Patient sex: F
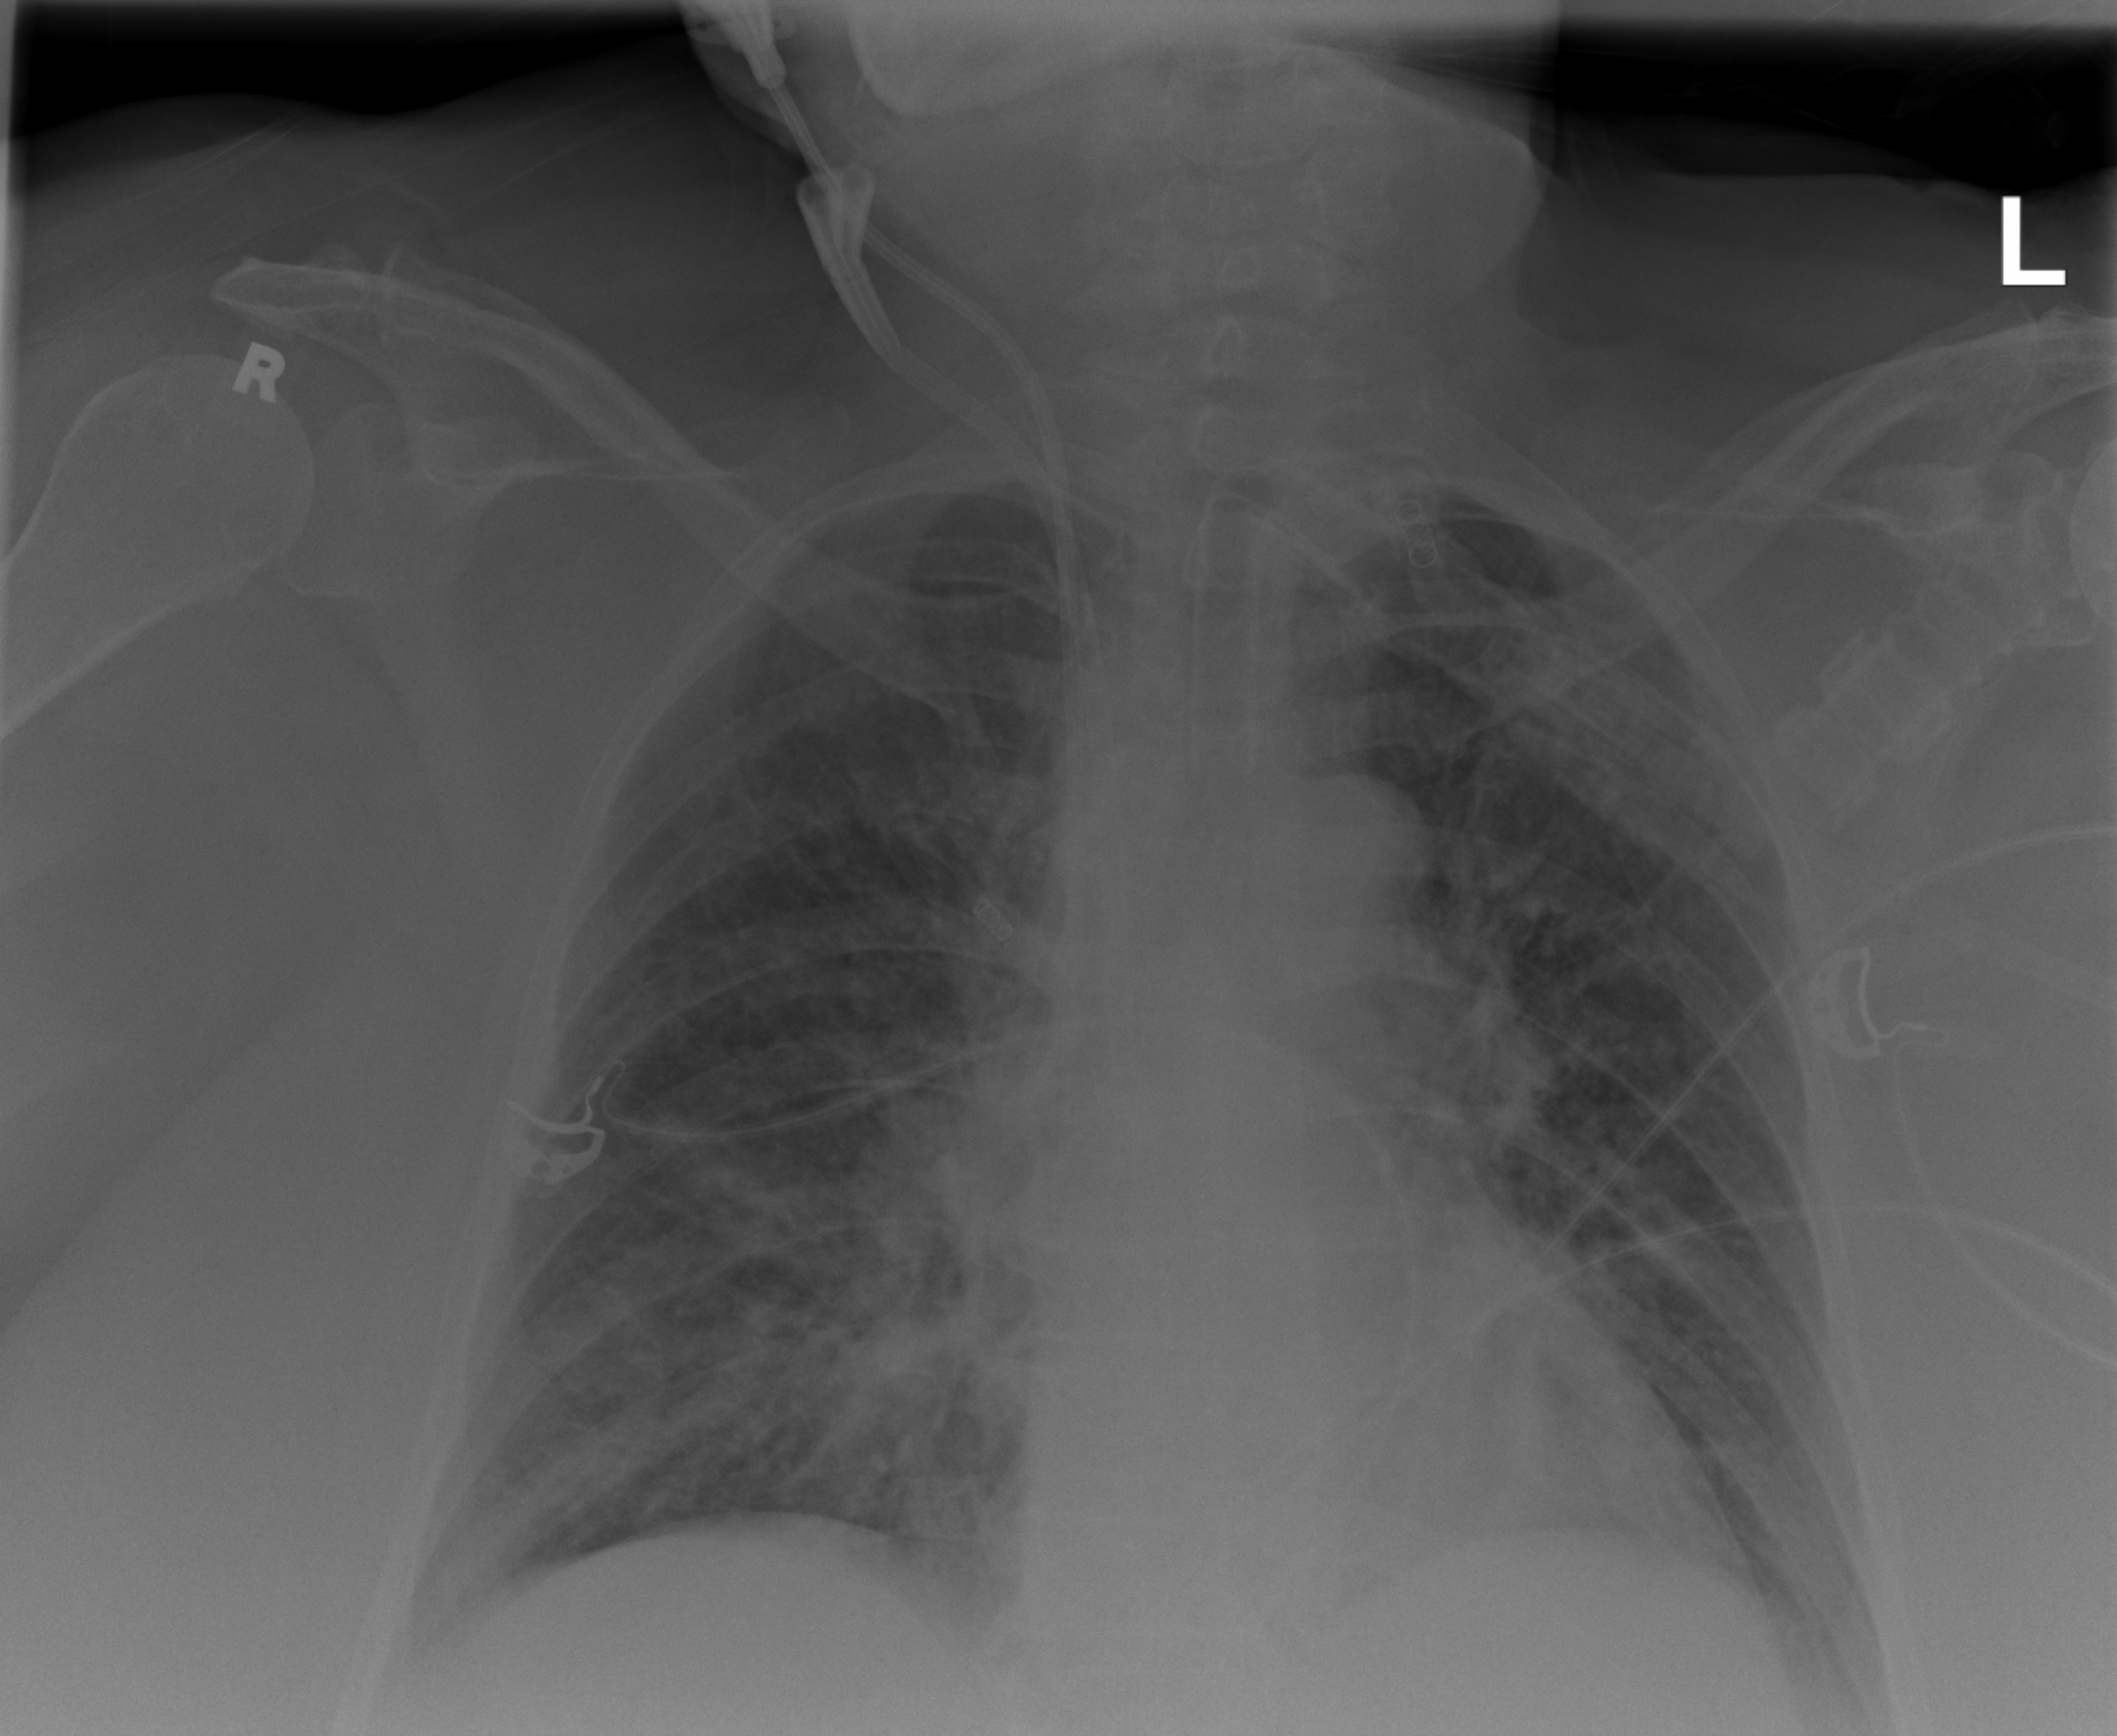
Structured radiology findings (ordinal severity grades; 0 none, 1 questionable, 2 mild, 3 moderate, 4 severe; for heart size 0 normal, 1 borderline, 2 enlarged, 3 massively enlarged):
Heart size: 0
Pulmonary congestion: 2
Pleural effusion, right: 0
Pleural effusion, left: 1
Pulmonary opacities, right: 2
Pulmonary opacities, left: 0
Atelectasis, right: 2
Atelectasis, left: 2